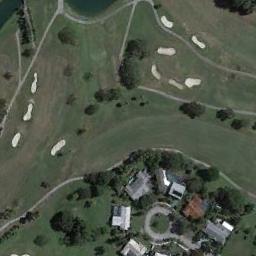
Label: golf_course